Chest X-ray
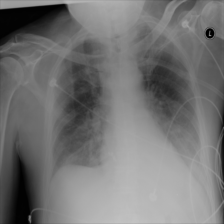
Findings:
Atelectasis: negative
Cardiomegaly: negative
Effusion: positive
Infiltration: negative
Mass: negative
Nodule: negative
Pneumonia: negative
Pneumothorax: negative
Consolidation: positive
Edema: negative
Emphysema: negative
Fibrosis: negative
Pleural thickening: negative
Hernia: negative